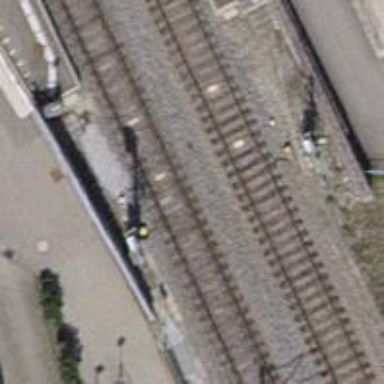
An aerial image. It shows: Railway signal.